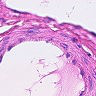
Metastatic tissue present: no